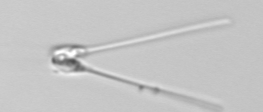
Label: Asterionellopsis_glacialis